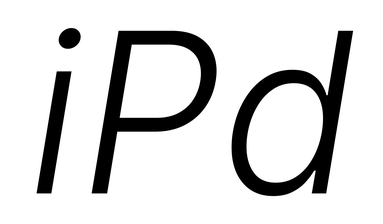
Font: Inter-Italic_Light_Italic